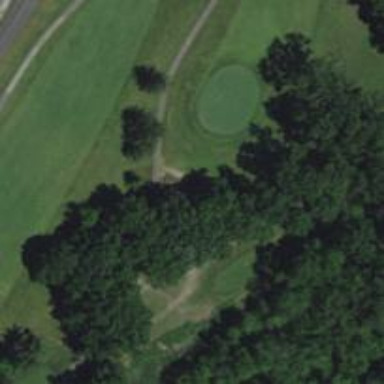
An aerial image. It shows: Path for golf carts.